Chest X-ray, PA view. Patient: 57 years old, sex M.
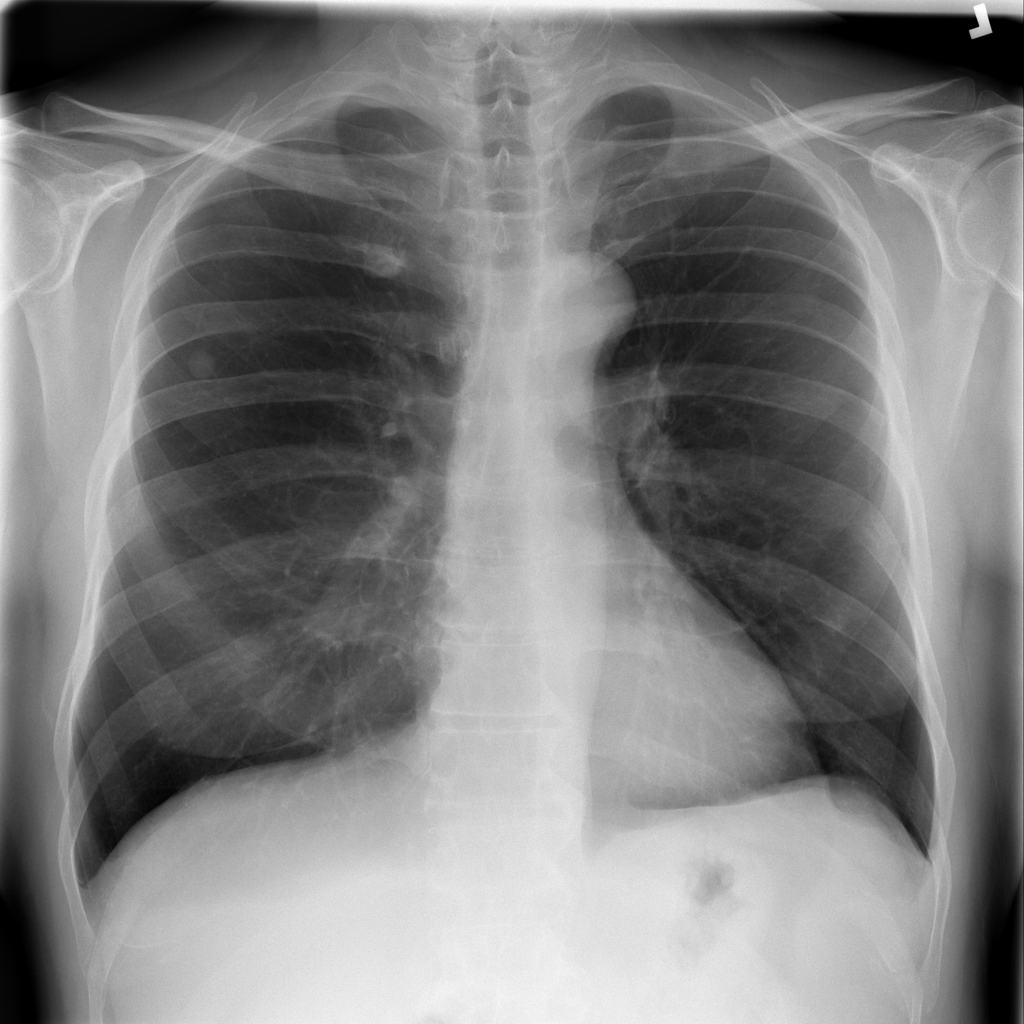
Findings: No Finding